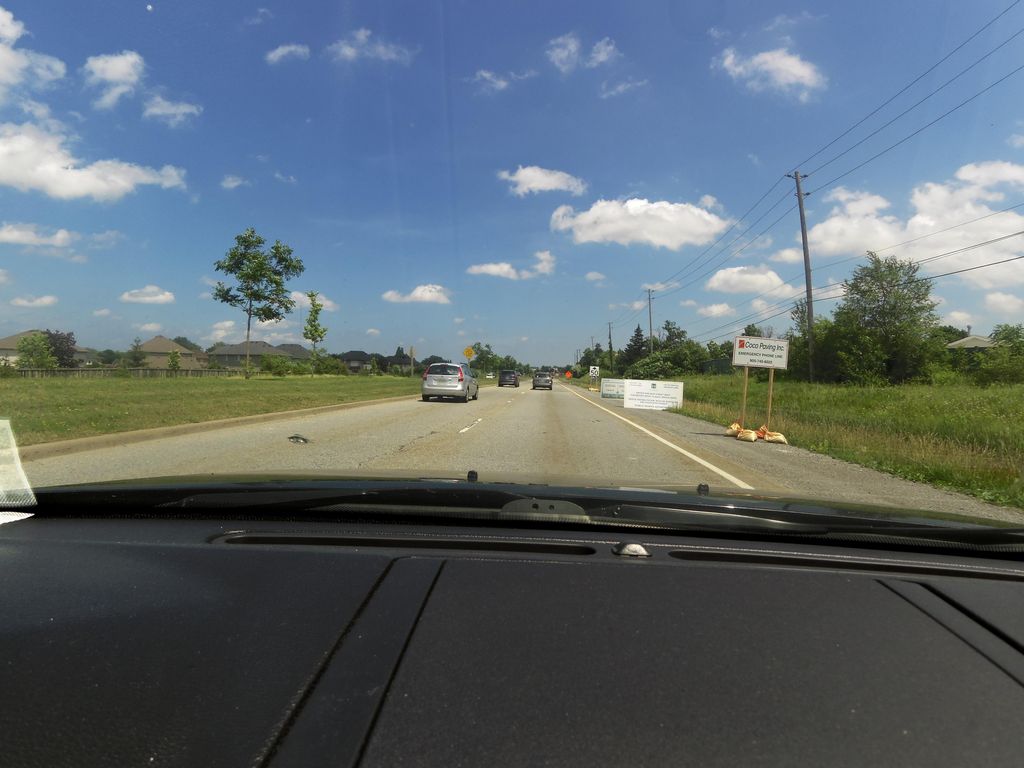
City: hamilton